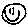
Label: smiley face